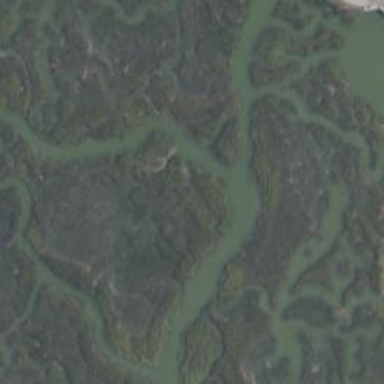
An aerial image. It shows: Tidal saltmarsh wetland.